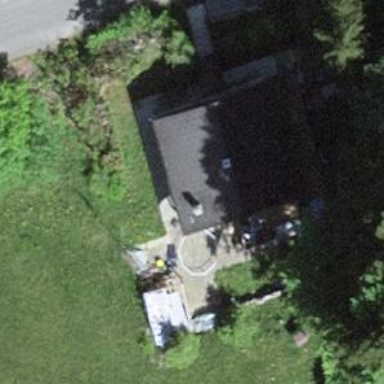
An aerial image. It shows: Simple house.